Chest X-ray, AP view. Patient: 30 years old, sex F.
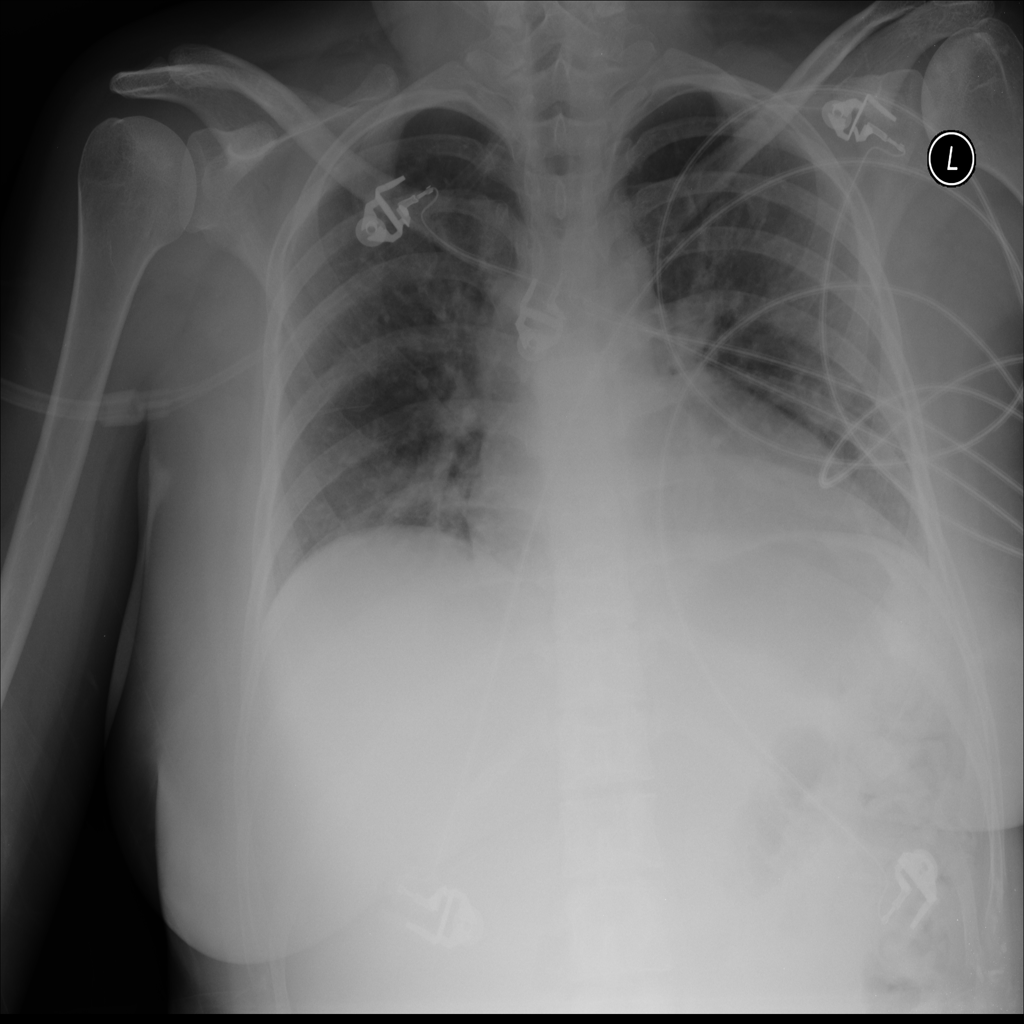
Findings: No Finding